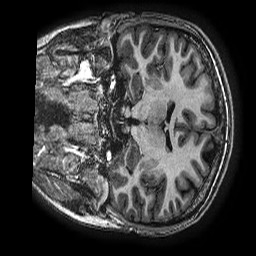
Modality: T1w
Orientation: coronal
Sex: female
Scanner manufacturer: ge
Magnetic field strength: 3 T
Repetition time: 0.007644 s
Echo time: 0.003468 s